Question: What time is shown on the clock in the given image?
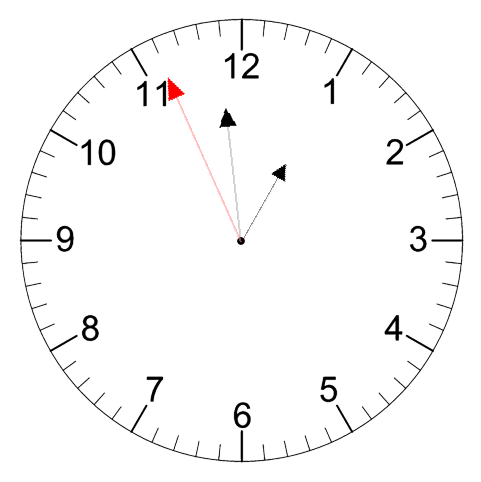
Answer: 12:58:56